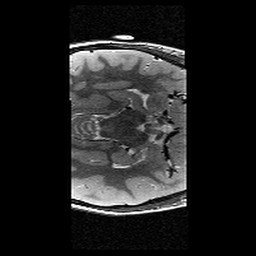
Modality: T2w
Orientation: axial
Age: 11
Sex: female
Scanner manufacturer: siemens
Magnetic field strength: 3 T
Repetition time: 9.23 s
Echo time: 0.067 s